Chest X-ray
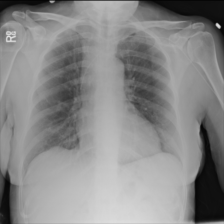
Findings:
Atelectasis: negative
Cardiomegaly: negative
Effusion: negative
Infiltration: negative
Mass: negative
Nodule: negative
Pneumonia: negative
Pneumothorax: negative
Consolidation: negative
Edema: negative
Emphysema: negative
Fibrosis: negative
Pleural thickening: negative
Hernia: negative